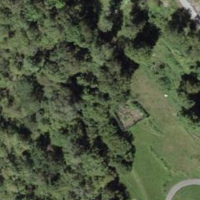
EUNIS habitat code: 41
Species observed at this site:
Tettigonia viridissima
Tetrix subulata
Phaneroptera falcata
Pseudochorthippus parallelus
Lacerta bilineata
Vanessa atalanta
Salvia glutinosa
Gomphocerippus rufus
Silene dioica